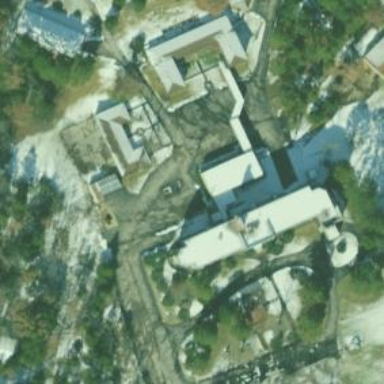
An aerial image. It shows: Hospital.